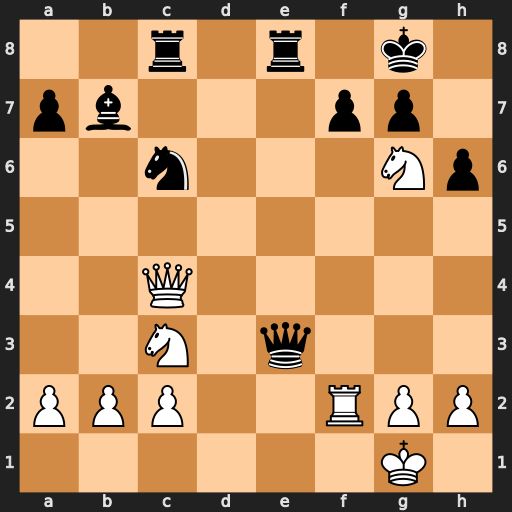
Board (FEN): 2r1r1k1/pb3pp1/2n3Np/8/2Q5/2N1q3/PPP2RPP/6K1
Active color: w
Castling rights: -
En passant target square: -
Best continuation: Qxf7+ Kh7 Nd5 Re6 Nxe3